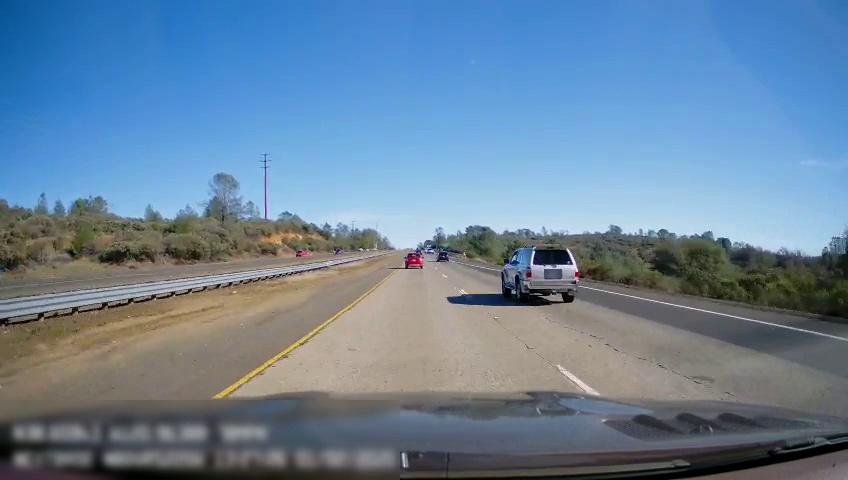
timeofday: Day
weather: Sunny
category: Drivable Space
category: Drivable Space
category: Vehicles | SUV
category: Vehicles | SUV
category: Vehicles | SUV
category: Lanes | Current Lane
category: Lanes | Current Lane
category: Lanes | Alternate Lane